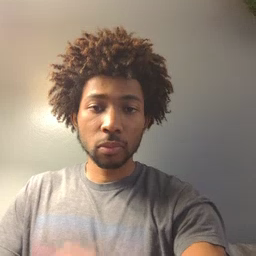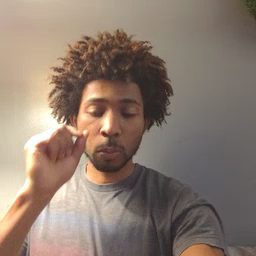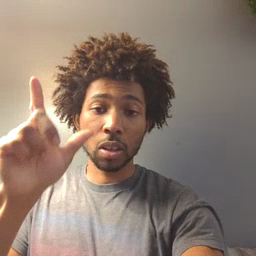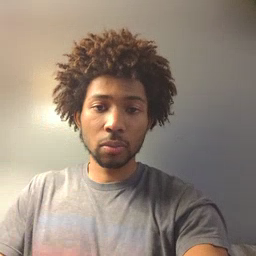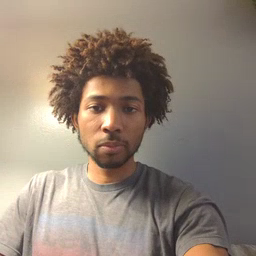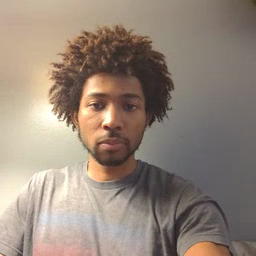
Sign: wake